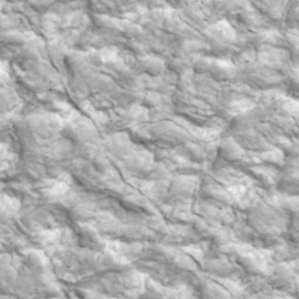
Label: non_frost